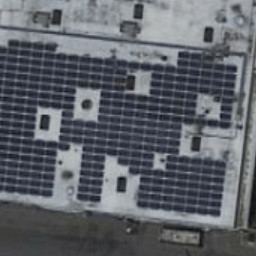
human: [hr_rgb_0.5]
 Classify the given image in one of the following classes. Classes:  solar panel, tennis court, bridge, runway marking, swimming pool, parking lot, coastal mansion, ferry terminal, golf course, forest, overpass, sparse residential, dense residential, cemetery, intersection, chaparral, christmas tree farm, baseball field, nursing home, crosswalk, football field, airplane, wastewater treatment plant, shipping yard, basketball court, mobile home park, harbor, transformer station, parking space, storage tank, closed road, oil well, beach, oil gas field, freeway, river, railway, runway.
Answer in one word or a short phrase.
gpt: solar panel